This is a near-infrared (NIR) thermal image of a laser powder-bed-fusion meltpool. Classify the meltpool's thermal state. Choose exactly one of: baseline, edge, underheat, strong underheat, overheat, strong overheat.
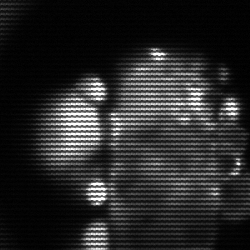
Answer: strong underheat